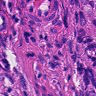
Metastatic tissue present: yes